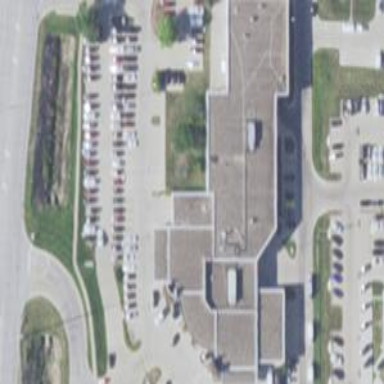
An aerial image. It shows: Building housing car shop.